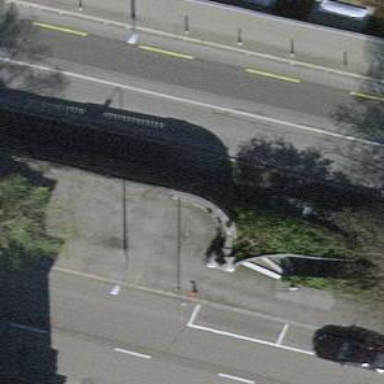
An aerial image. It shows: Retaining wall.